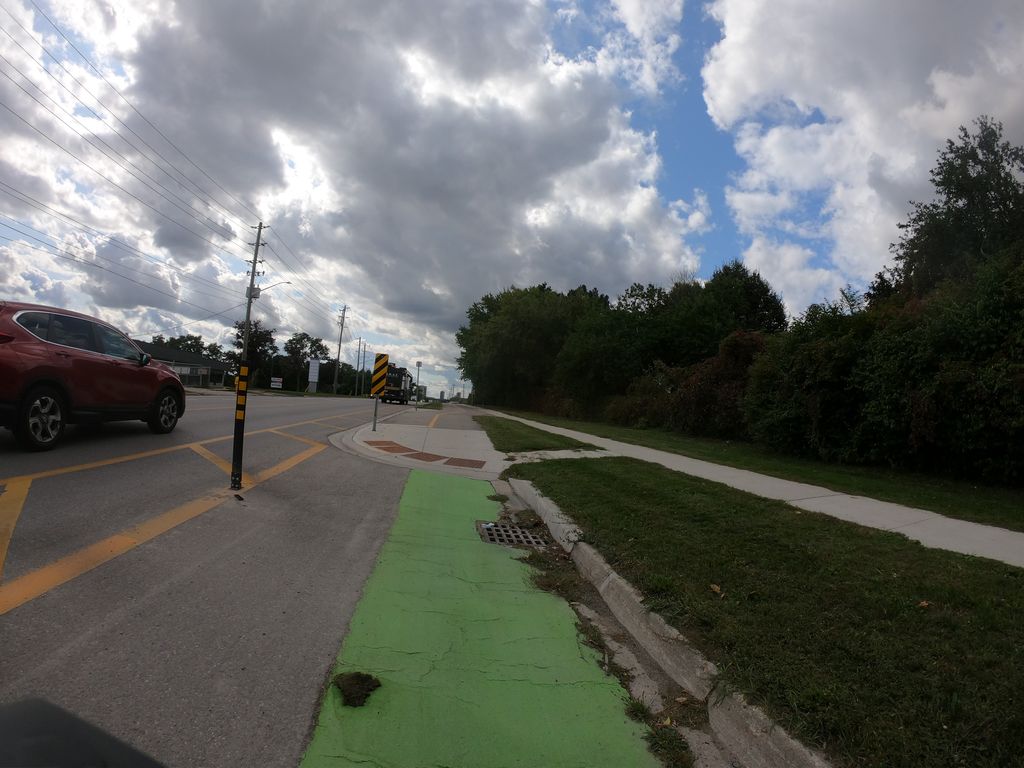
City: kitchener-waterloo